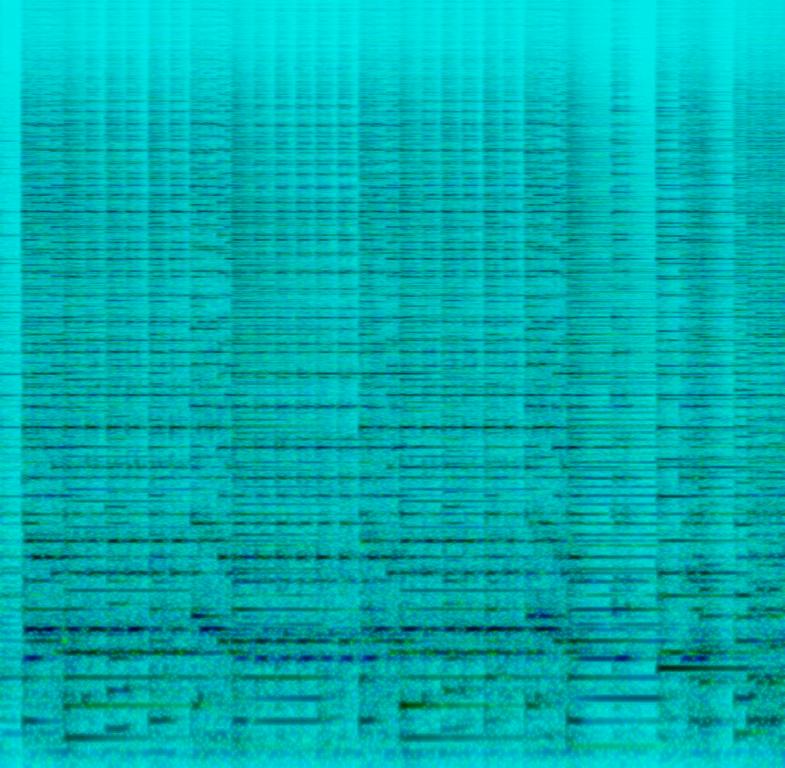
This is a French opera/opera-ballet music piece. There is no singer in this piece. The only instrument that is being played is a harpsichord. The sound and the tunes are reminiscent of the medieval era. There is a theatrical feel to the piece. This piece could be used in the soundtrack of a historical drama that takes place in the medieval era. It could also be used as an accompaniment piece for a theater play or a ballet dance performance.